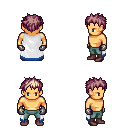
a pixel art fantasy rpg character, male body template, human, tanned skin, white trimmed cape, teal pants, white blonde bedhead hairstyle, metal gloves, maroon shoes, four views (front, back, left, right), 2x2 character sprite sheet, small pixel art, hard edges, no anti-aliasing